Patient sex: M
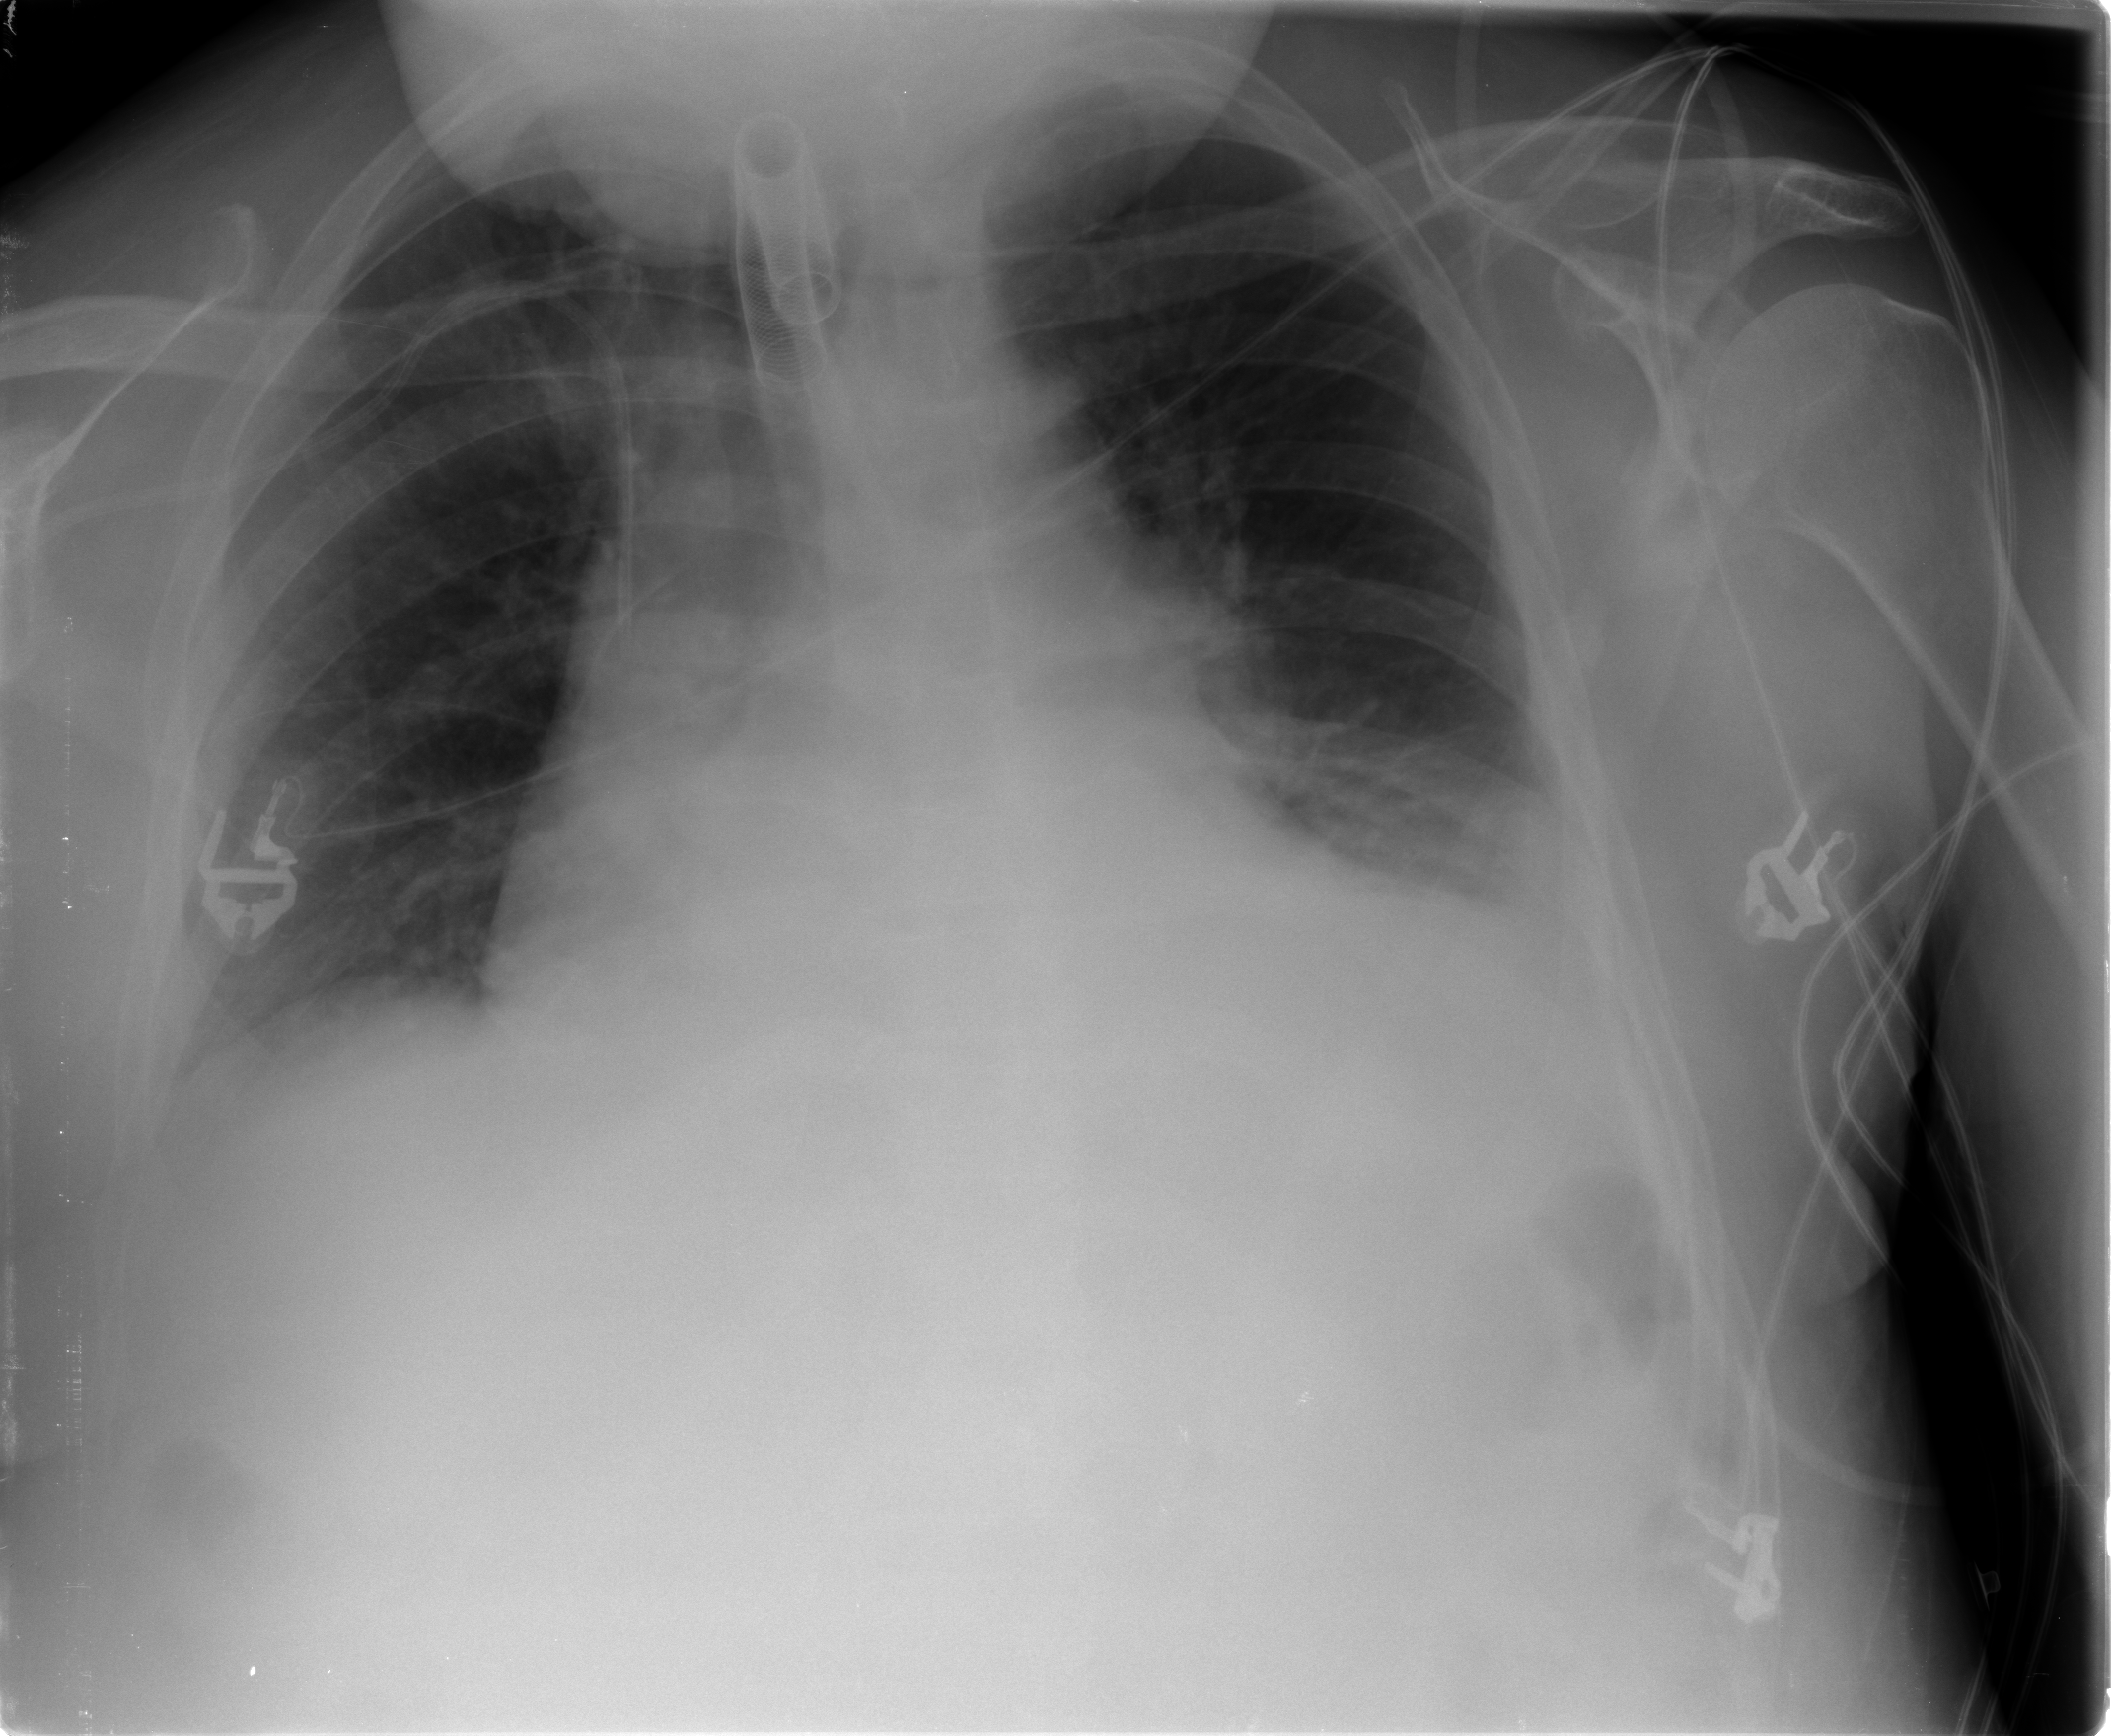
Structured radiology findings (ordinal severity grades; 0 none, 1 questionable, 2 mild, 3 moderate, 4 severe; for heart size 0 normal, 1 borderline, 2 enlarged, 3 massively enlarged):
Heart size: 1
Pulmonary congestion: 2
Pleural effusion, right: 2
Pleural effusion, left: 2
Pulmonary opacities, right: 0
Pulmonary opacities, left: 1
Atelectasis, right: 1
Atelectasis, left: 2